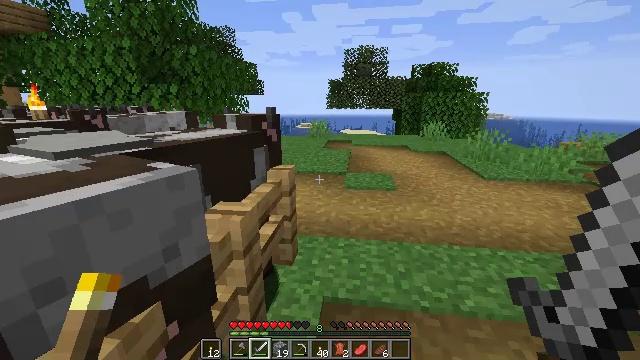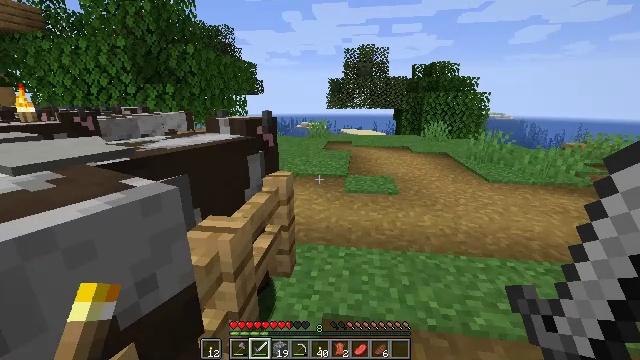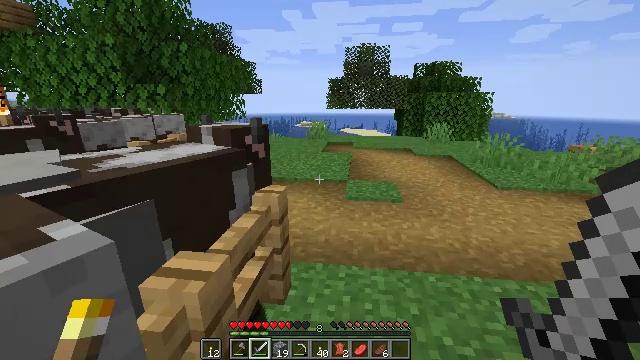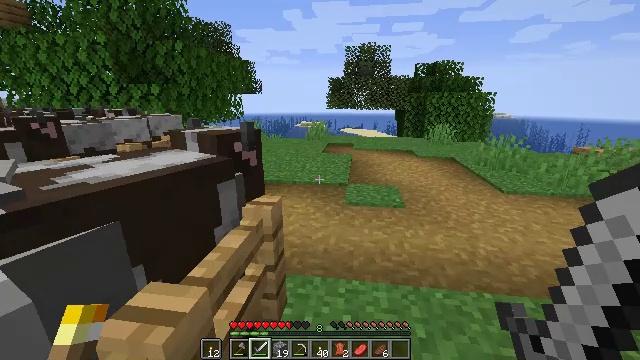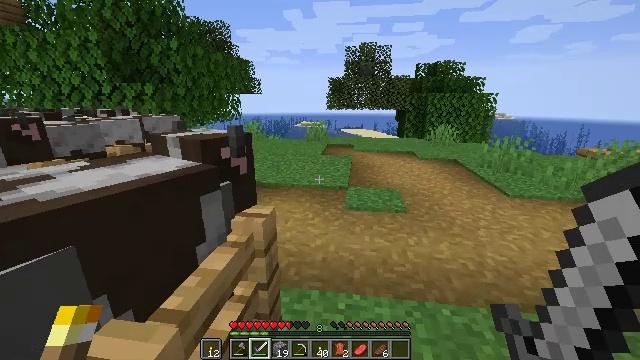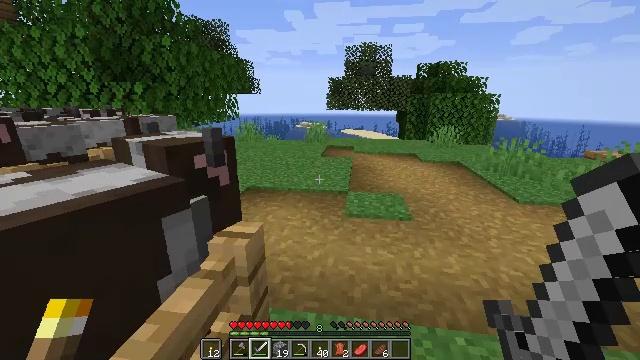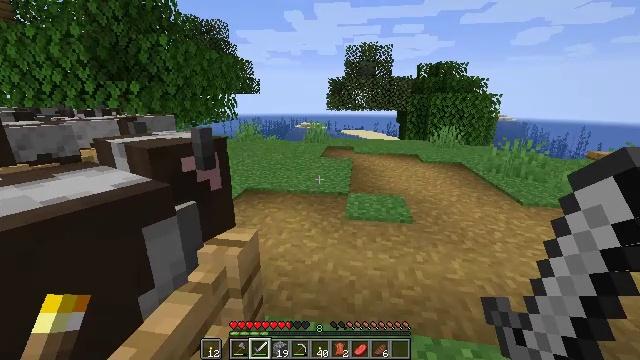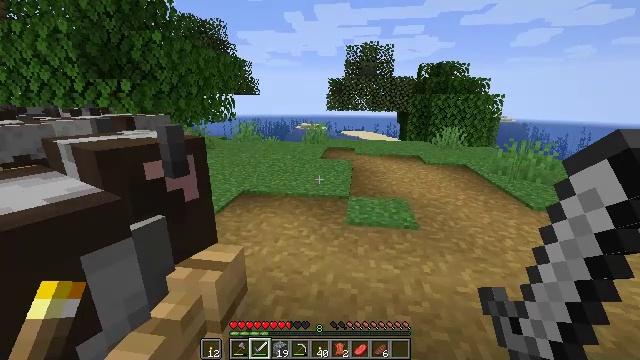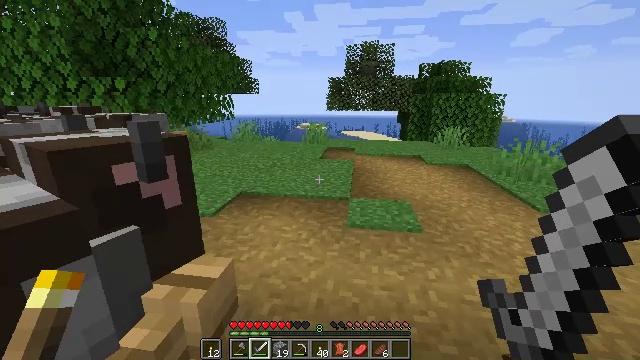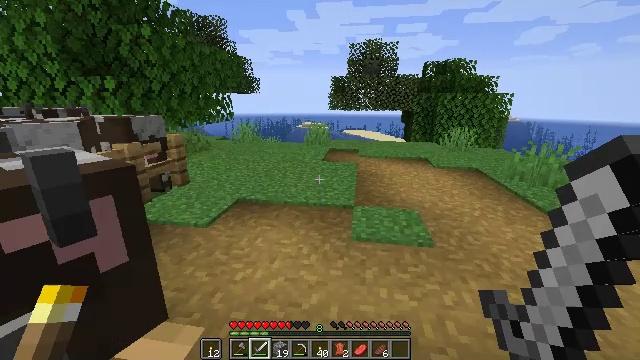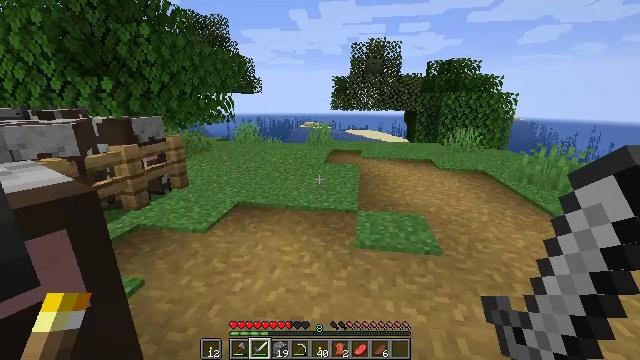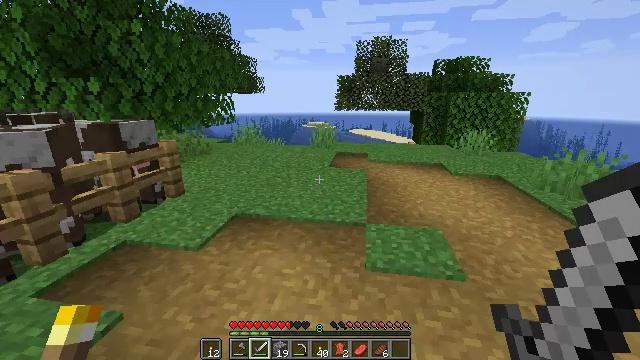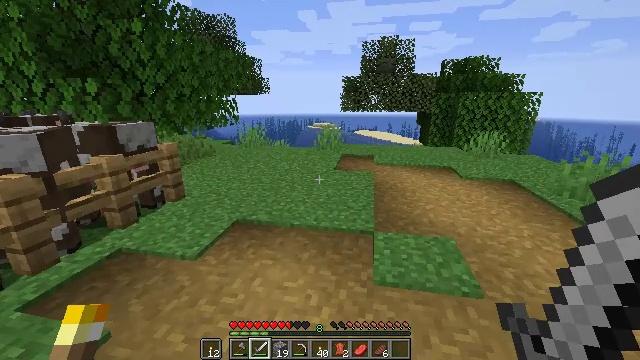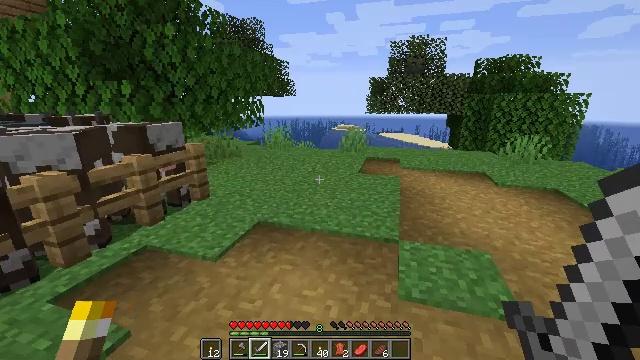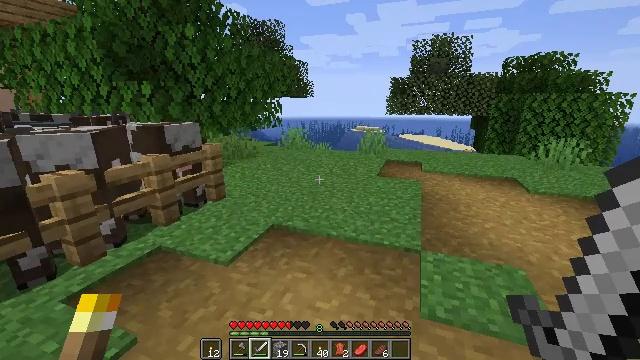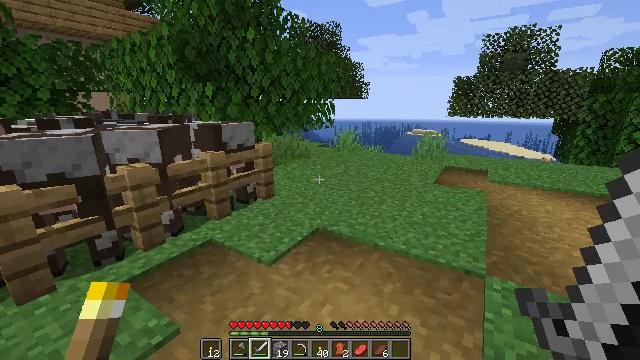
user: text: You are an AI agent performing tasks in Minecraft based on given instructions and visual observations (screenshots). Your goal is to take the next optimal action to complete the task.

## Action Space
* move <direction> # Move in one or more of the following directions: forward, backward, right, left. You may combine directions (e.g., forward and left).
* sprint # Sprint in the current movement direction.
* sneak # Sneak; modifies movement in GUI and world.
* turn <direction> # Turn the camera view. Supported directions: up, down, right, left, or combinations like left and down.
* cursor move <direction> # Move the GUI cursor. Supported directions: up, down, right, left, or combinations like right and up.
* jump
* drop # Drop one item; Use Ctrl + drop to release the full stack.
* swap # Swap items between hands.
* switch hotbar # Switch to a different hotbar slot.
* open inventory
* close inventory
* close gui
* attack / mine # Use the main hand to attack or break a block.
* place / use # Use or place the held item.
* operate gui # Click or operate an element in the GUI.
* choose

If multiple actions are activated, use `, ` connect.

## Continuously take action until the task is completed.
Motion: motion action
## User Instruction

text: Gather oak leaves by attacking.
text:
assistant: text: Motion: move forward
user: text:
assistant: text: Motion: move forward
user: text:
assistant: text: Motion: move forward
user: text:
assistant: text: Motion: move forward
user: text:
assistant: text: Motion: move forward
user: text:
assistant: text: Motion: move forward
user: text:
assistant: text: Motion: move forward
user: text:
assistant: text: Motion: move forward
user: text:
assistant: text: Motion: move forward
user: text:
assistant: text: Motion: move forward
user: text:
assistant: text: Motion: move forward
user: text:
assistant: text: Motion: move forward, turn left
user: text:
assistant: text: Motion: move forward, turn left
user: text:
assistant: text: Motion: move forward, turn left
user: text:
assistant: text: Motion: move forward, turn left
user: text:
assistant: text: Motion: move forward, turn left
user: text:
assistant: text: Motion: move forward, turn left
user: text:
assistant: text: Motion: move forward, turn left
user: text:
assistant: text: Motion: move forward, turn left
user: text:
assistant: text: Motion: move forward, turn left
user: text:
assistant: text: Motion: move forward, turn left
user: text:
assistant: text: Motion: move forward
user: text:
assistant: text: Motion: move forward, turn right
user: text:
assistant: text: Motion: move forward, turn right
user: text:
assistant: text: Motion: move forward, turn right
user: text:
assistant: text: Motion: move forward, turn right
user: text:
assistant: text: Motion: move forward, turn right
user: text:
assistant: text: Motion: move forward, turn right
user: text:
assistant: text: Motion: move forward
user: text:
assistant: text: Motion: move forward